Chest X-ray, PA view. Patient: 54 years old, sex M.
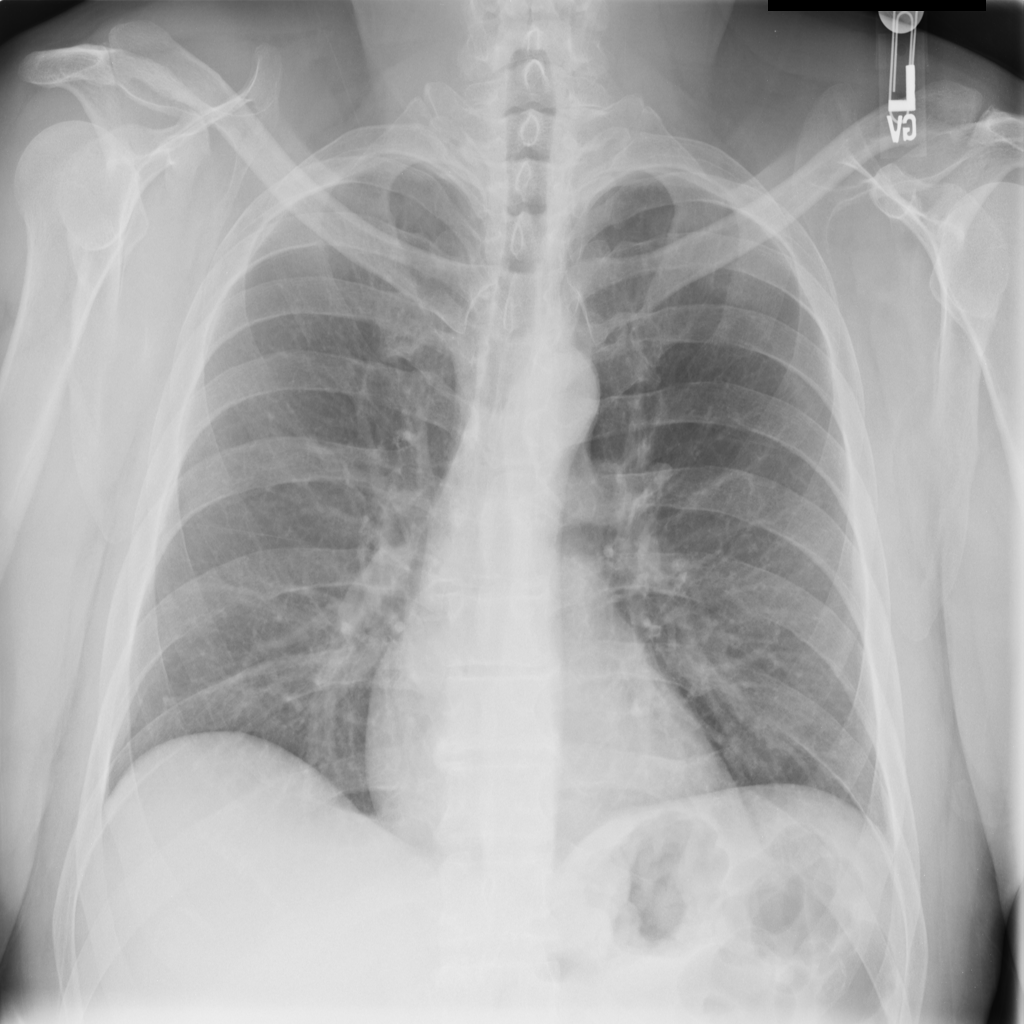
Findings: No Finding